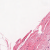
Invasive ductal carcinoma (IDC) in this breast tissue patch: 0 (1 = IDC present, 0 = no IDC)